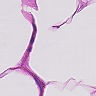
Metastatic tissue present: no